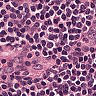
Metastatic tissue present: no